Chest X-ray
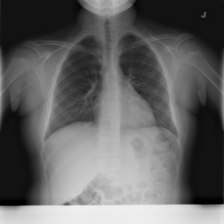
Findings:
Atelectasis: negative
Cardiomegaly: negative
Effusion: negative
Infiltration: negative
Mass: negative
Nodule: negative
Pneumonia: negative
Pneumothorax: negative
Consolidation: negative
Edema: negative
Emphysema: negative
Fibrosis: negative
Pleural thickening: negative
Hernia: negative